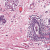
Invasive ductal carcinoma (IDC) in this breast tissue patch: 0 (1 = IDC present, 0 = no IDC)